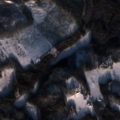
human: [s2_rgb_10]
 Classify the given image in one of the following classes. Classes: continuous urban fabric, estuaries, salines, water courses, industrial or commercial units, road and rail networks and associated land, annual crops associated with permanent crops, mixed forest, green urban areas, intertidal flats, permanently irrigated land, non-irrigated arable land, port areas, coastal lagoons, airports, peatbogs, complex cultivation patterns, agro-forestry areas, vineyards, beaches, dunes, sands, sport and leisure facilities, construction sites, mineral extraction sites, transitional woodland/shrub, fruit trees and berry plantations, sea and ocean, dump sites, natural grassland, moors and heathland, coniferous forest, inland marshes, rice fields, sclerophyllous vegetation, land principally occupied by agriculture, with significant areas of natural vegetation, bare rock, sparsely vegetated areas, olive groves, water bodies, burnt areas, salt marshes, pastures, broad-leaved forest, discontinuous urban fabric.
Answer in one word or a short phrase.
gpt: non-irrigated arable land, broad-leaved forest, coniferous forest, mixed forest